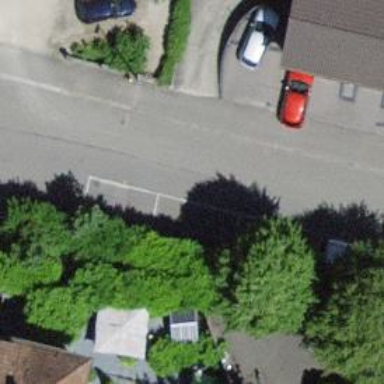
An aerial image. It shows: Residential road with asphalt surface. There is sidewalk on the left side.